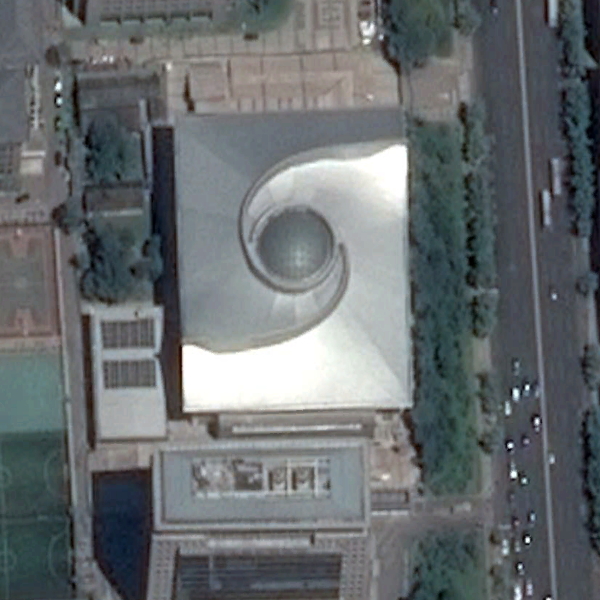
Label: Center